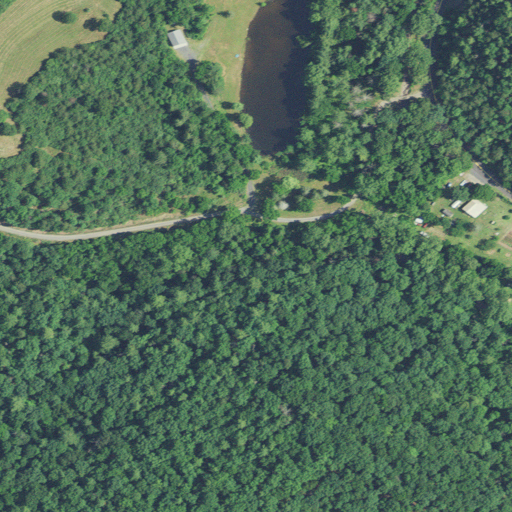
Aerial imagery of valley in West Virginia named Birch Hollow containing deciduous forest, mixed forest, shrub, open development, grassland, evergreen forest, open water, low intensity development, and pasture